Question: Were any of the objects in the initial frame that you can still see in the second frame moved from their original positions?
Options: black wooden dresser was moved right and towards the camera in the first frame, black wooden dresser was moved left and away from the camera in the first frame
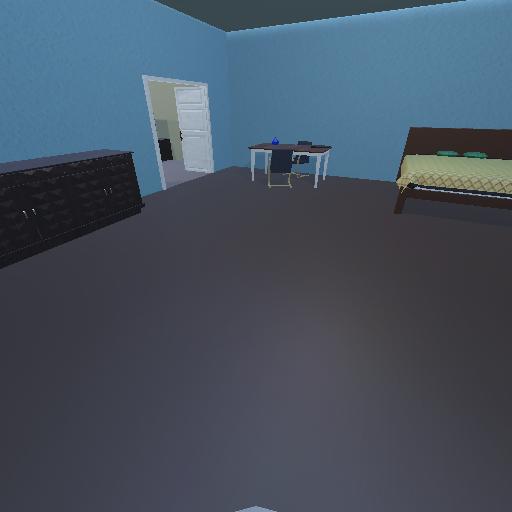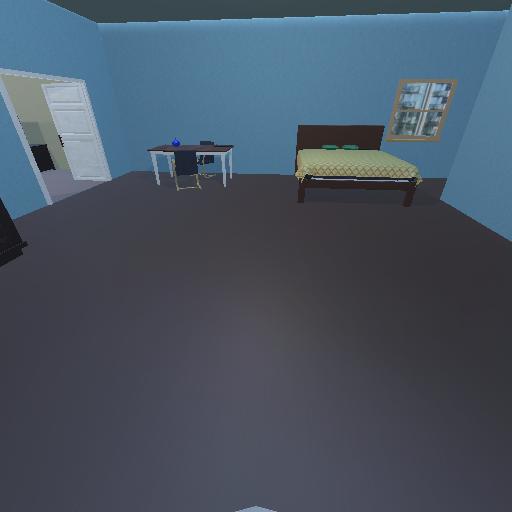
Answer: black wooden dresser was moved right and towards the camera in the first frame